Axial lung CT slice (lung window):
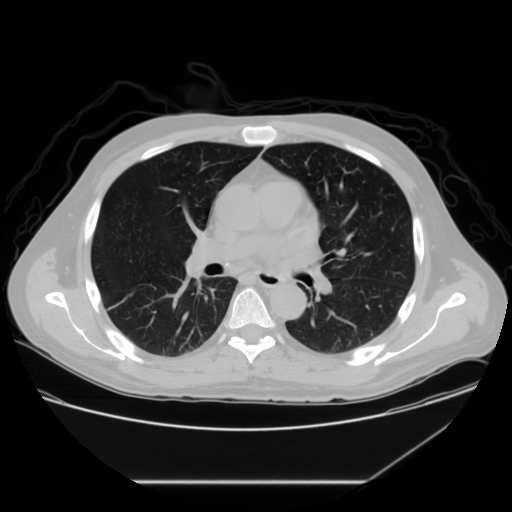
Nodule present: no